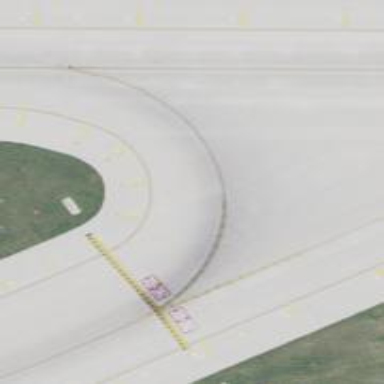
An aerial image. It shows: View of taxiway at the airport.